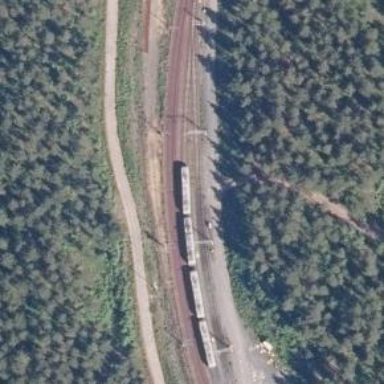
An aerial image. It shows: Rail yard with electrified contact lines for railway operations.